Field crop: maize
Growth stage: 2
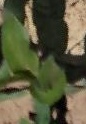
Species: maize